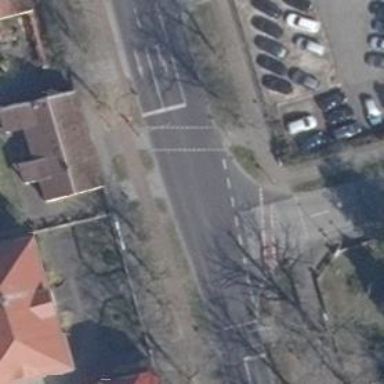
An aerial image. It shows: Traffic signals at road crossing.